Field crop: tomato
Growth stage: 1
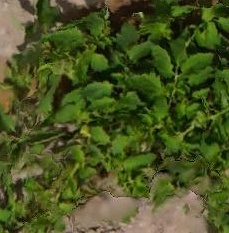
Species: tomato